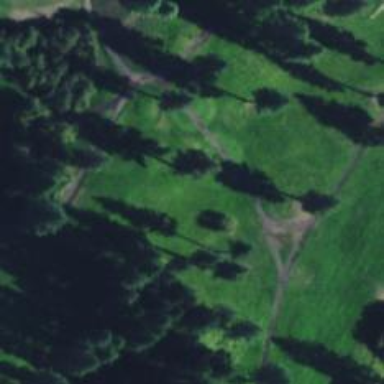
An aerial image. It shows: Golf course surrounded by greenery.